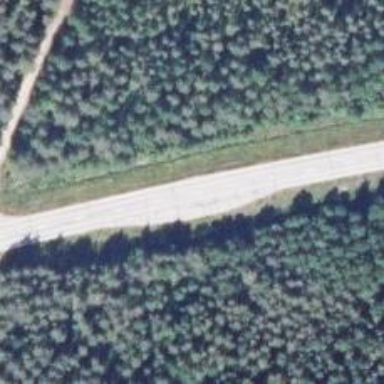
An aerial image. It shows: Asphalt trunk highway.